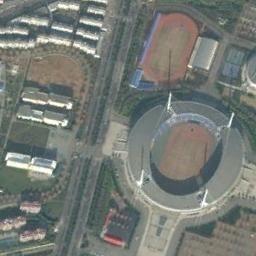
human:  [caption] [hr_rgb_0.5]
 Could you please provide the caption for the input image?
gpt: There are many buildings of different shapes and sizes next to the stadium .

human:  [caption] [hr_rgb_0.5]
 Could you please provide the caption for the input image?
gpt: The circular stadium is surrounded by the road, Next to the building .

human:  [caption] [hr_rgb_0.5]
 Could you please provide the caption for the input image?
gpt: The stadium is shaped like an egg, And the roof can be opened and closed freely .

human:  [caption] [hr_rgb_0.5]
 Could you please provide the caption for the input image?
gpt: The stadium is next to some buildings and trees .

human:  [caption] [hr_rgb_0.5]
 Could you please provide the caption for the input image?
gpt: There are some buildings beside the stadium .